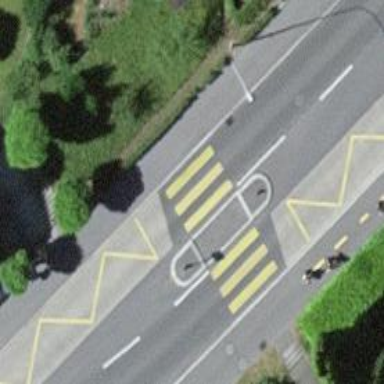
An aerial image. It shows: Uncontrolled zebra crossing with pedestrian island.